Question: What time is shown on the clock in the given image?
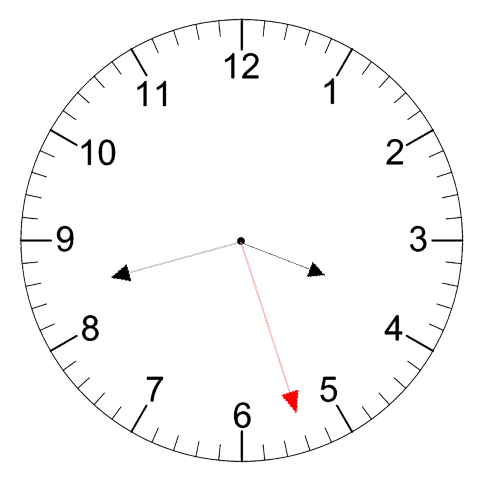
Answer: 03:42:27